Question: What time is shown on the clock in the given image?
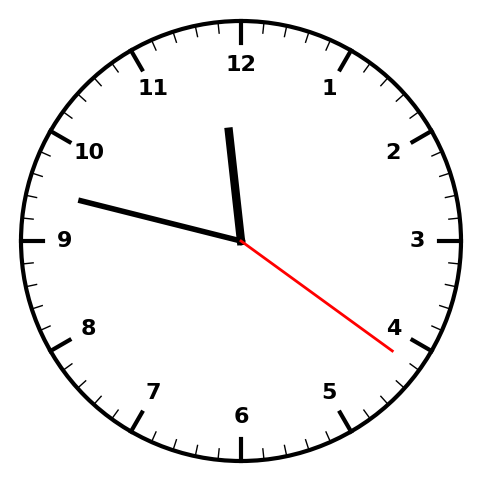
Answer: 11:47:21